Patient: sex M, age 74
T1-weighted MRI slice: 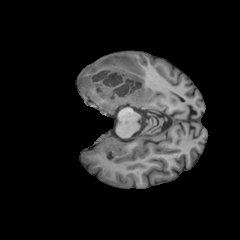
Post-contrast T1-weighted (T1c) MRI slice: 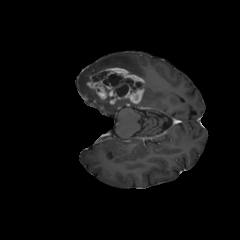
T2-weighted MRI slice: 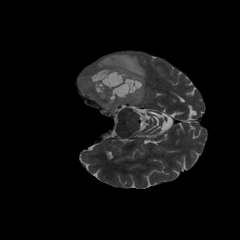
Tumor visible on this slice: yes
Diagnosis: Glioblastoma, IDH-wildtype
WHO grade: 4